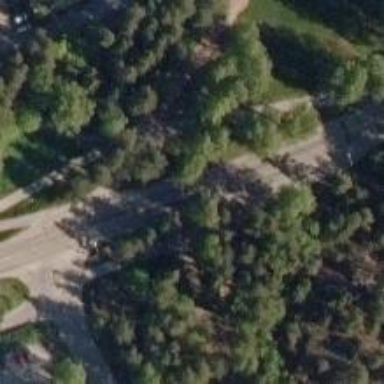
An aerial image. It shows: Asphalt cycleway.